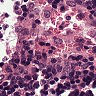
Metastatic tissue present: no